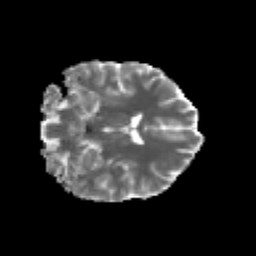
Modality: MD
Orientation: coronal
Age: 21
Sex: female
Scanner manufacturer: siemens
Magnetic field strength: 3 T
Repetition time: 3.5 s
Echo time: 0.125 s